Aerial crown-view tile of a tropical tree (Barro Colorado Island, Panama), acquired 20250124:
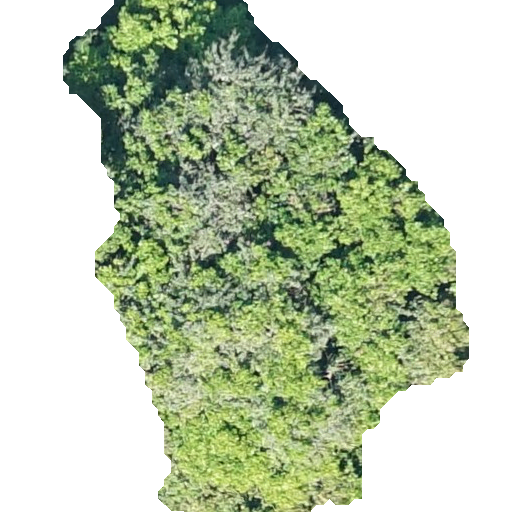
Species: Prioria copaifera
GBIF accepted scientific name: Prioria copaifera
Crown area: 208.651 m²